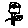
Label: flower